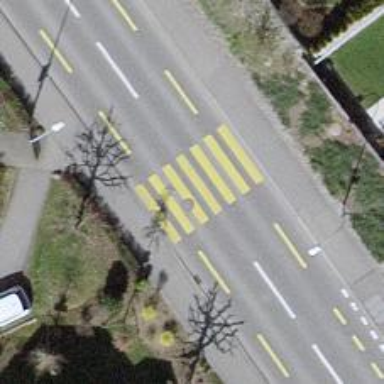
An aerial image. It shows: Footway with zebra crossing.